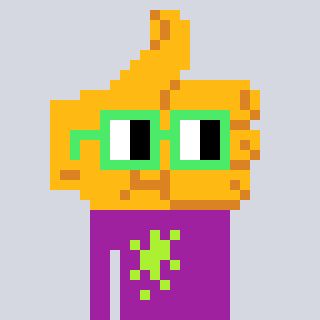
a pixel art character with square light green glasses, a thumbsup-shaped head and a magenta-colored body on a cool background